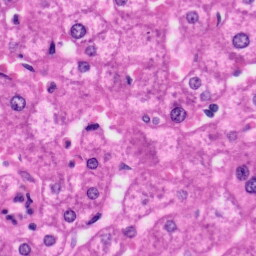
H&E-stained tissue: Liver